Question: The code below (generated with <URL> on :
- Windows : Firefox, Chrome, IE- Mac : Firefox
But the result is (see note below) on :
-
'<pre>''monospace'
---
'''
pre{
font-family: monospace;
}
'''
'''
<pre>
########+#######+#######+########+
+--##+--+##+----+##+----++--##+--+
##| #####+ #######+ ##|
##| ##+--+ +----##| ##|
##| #######+#######| ##|
+-+ +------++------+ +-+
</pre>
'''
---
: Here is the result :

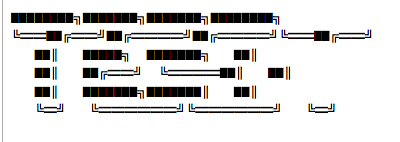
Answer: Monospace fonts can be slightly different on different browsers. Try specifying the specific css font, like this:
'''
<style>
pre {
font-family: "Courier New", Courier, monospace;
}
</style>
<pre>
########+#######+#######+########+
+--##+--+##+----+##+----++--##+--+
##| #####+ #######+ ##|
##| ##+--+ +----##| ##|
##| #######+#######| ##|
+-+ +------++------+ +-+
</pre>
'''